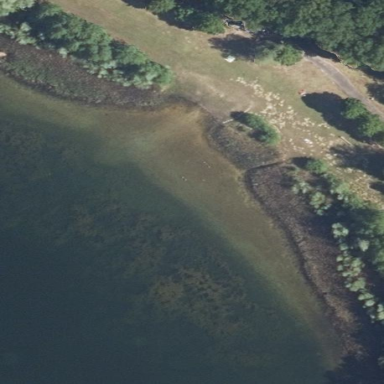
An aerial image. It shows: Beach with grassy surface.